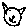
Label: cat